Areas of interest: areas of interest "Residential"
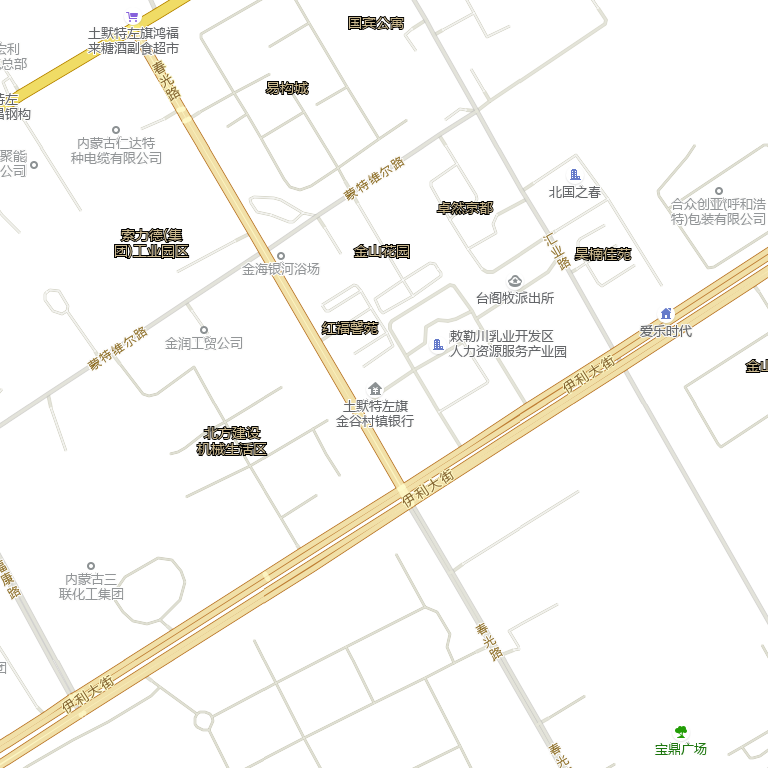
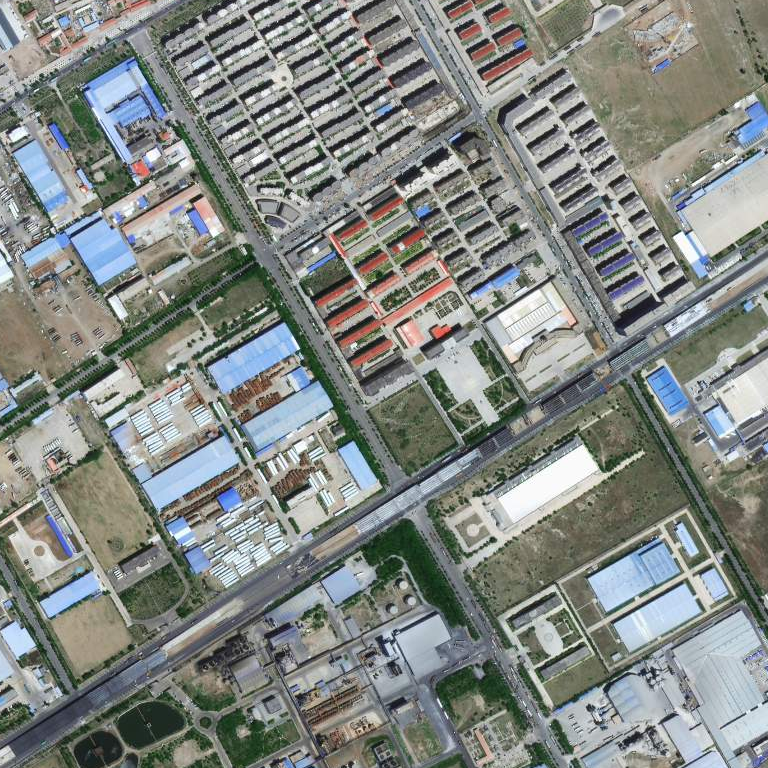